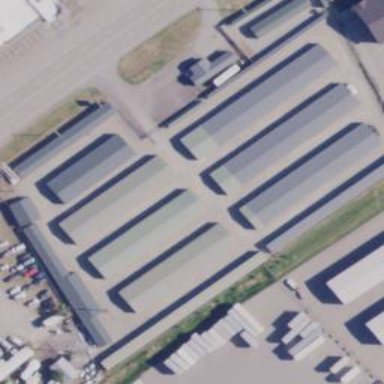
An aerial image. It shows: Commercial area with storage rental shop.